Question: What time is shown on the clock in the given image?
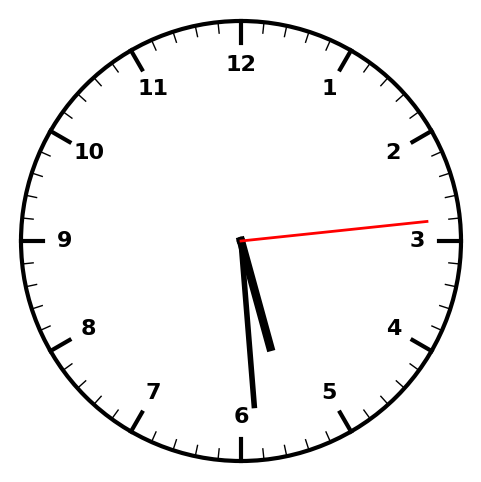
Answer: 05:29:14